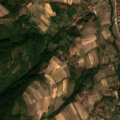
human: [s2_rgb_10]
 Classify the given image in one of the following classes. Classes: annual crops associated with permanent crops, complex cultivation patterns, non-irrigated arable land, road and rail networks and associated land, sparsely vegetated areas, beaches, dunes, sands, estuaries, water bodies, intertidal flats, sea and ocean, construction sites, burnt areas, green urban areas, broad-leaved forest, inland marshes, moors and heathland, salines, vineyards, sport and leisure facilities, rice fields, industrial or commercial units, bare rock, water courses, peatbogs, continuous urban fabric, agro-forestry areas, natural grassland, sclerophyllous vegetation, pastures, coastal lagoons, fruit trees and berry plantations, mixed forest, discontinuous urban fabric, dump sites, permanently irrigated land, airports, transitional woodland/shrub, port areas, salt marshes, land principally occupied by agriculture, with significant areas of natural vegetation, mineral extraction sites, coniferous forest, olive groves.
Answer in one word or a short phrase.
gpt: discontinuous urban fabric, non-irrigated arable land, complex cultivation patterns, land principally occupied by agriculture, with significant areas of natural vegetation, broad-leaved forest